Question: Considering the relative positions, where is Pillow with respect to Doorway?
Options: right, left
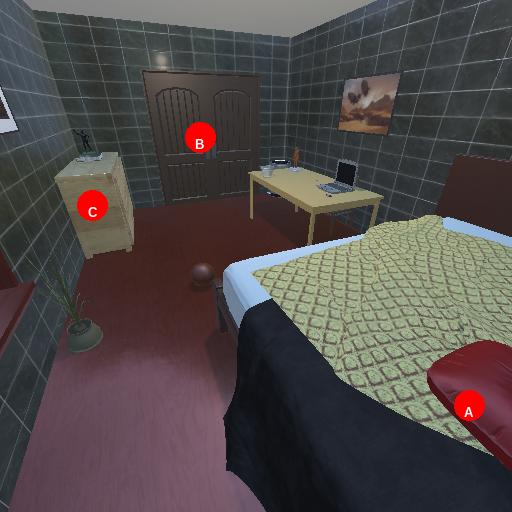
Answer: right